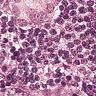
Metastatic tissue present: yes